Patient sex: M
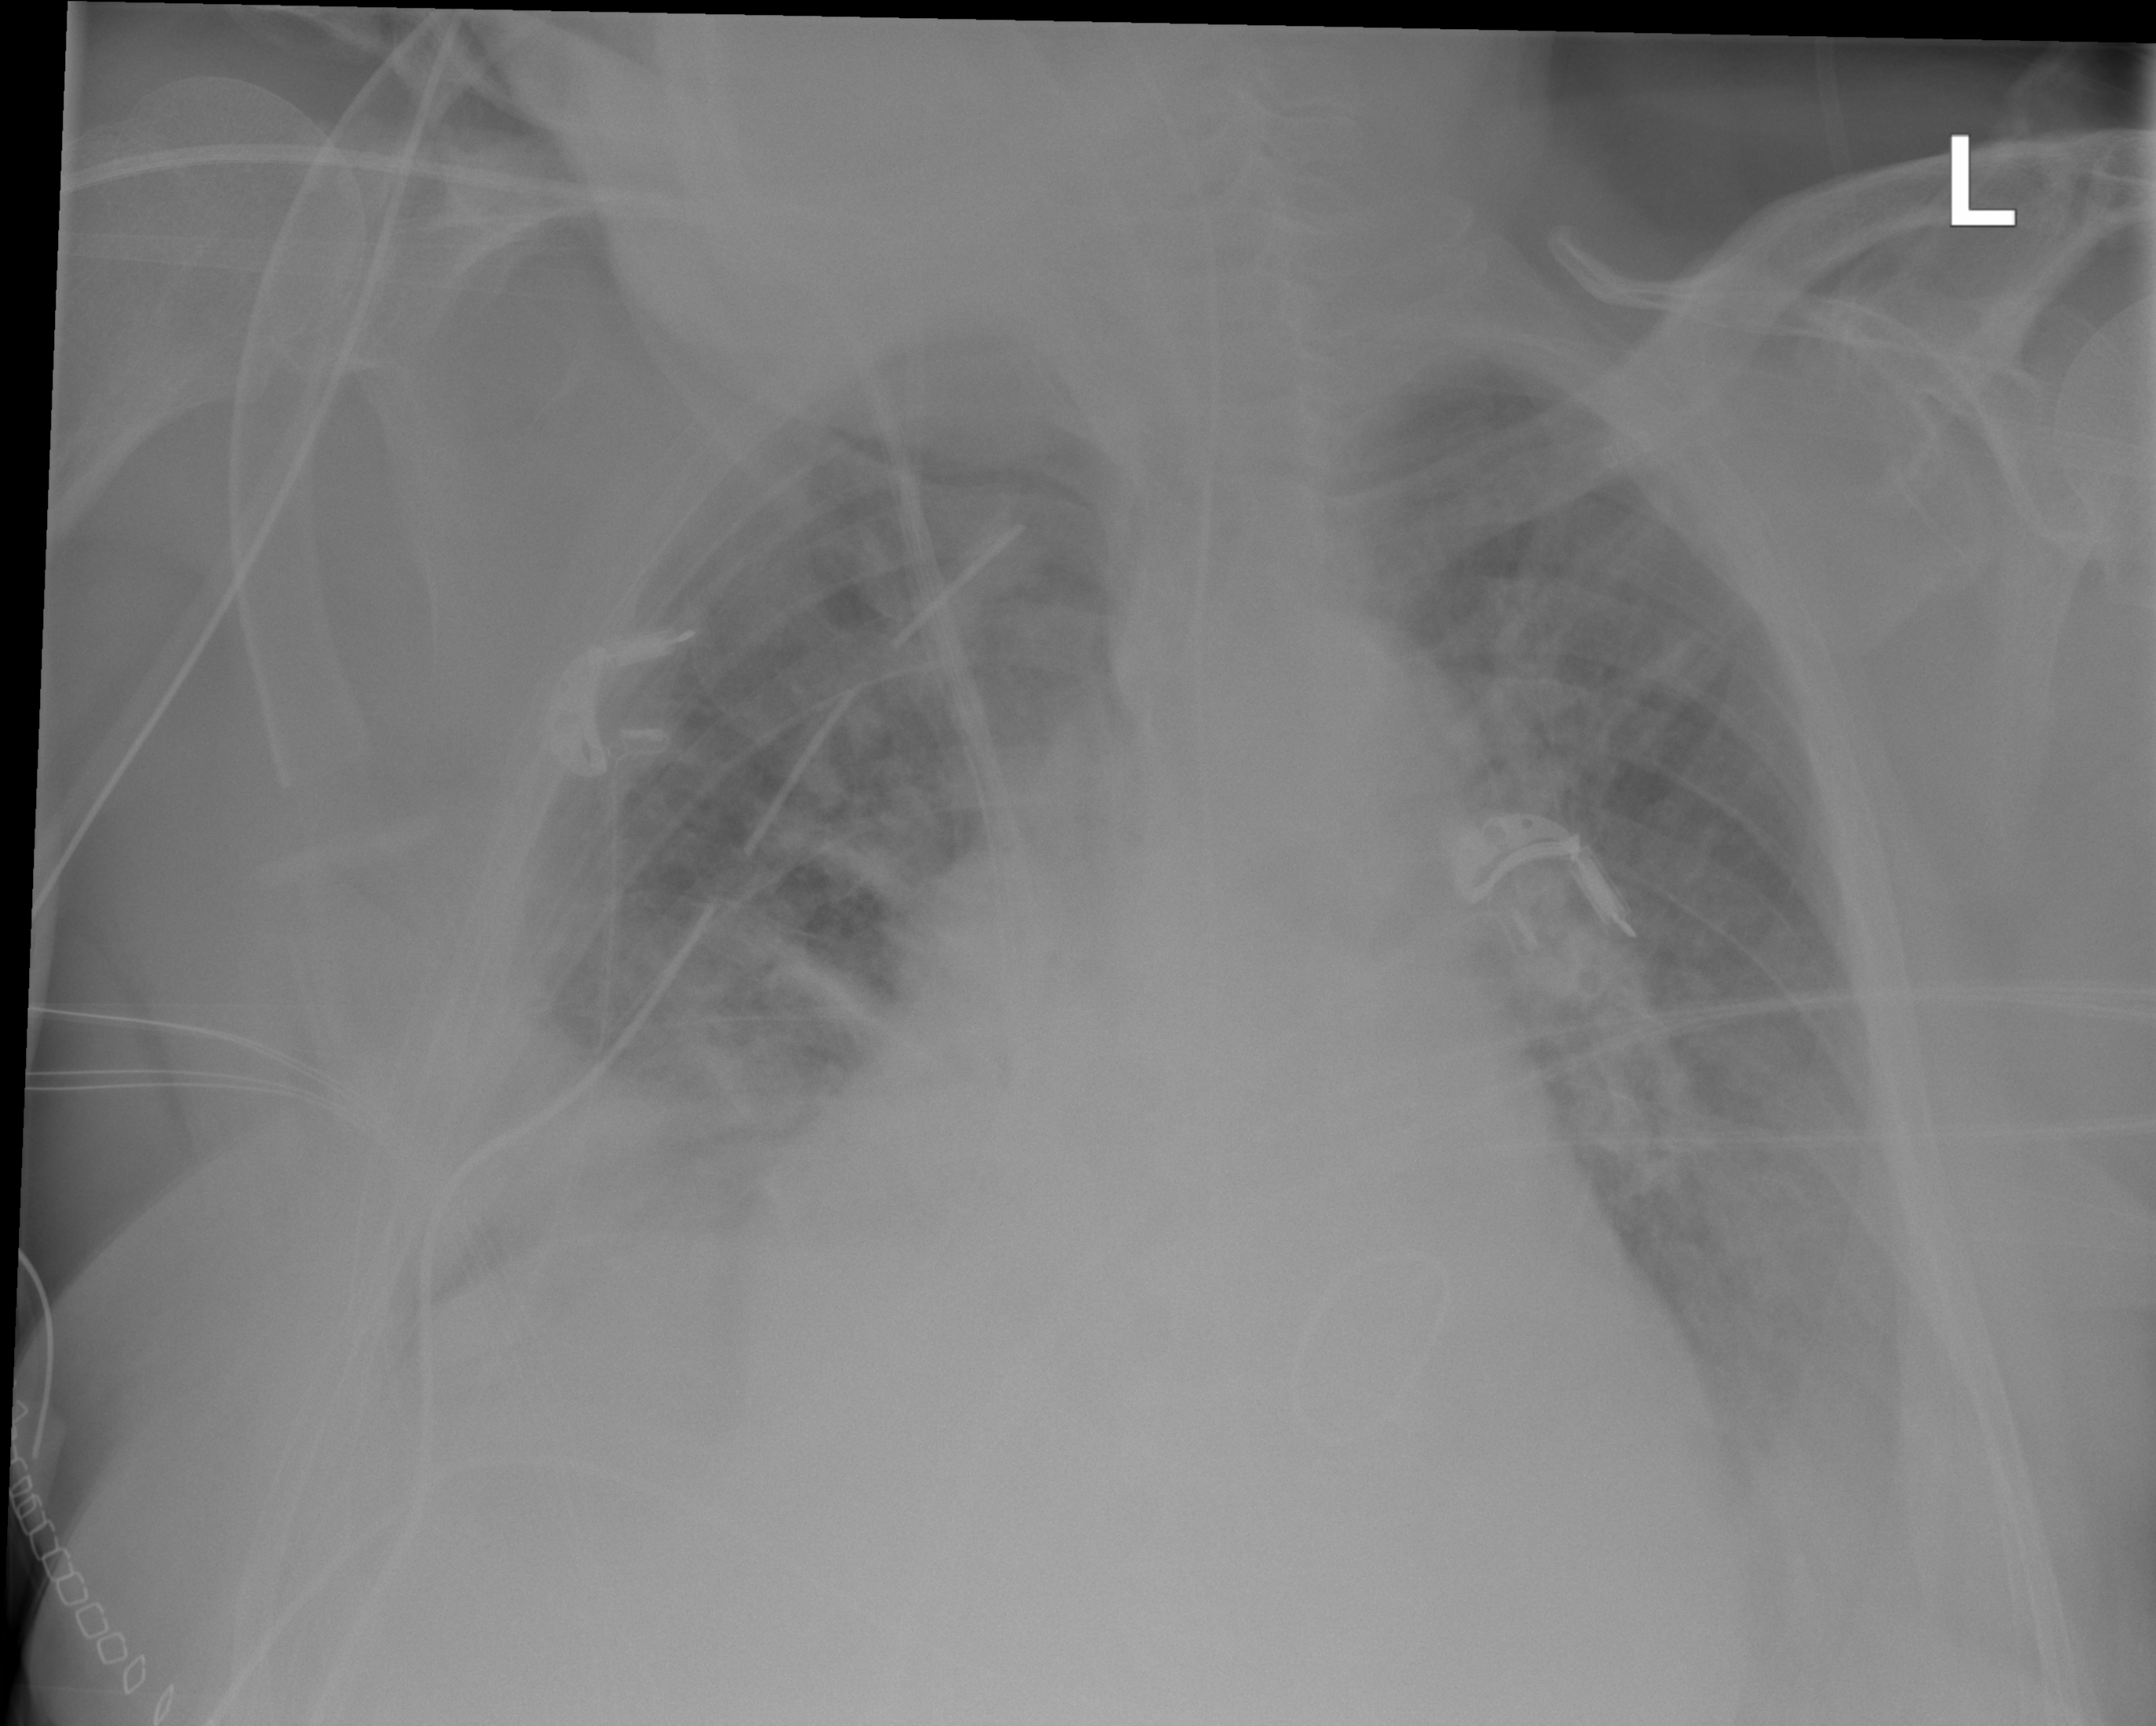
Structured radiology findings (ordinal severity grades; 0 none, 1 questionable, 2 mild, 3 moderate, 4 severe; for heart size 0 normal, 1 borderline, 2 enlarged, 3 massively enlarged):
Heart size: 2
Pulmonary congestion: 2
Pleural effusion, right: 2
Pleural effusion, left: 2
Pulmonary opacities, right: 2
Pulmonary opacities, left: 2
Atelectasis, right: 3
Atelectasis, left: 0